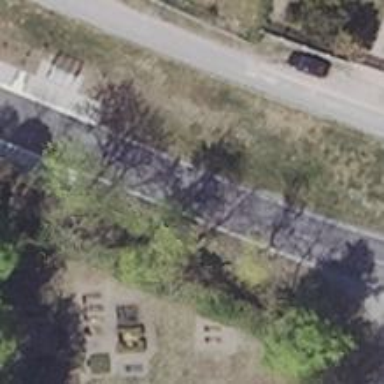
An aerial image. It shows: Secondary road with asphalt surface.